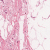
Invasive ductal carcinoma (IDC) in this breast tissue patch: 0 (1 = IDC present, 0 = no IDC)